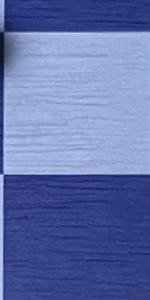
Label: Empty